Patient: sex M, age 68
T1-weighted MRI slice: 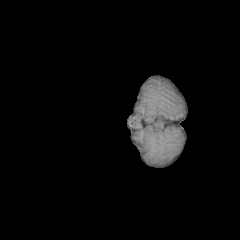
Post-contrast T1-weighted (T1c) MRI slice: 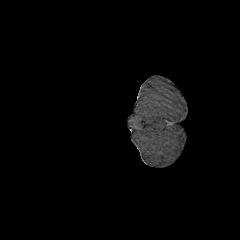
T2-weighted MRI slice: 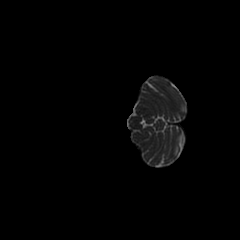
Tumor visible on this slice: no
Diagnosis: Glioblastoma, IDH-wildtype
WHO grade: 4